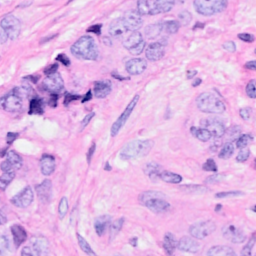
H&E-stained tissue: Breast